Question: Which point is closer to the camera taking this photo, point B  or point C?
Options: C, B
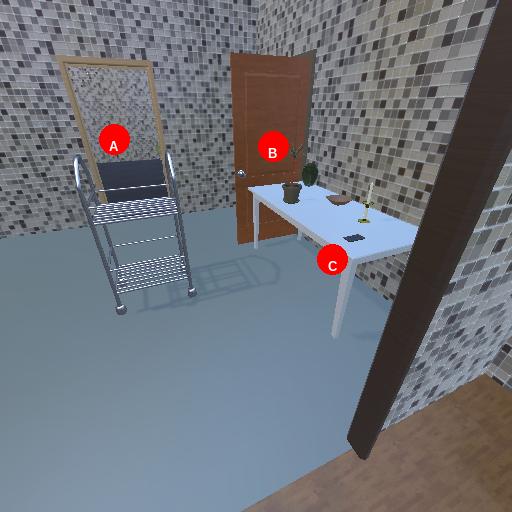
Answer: C